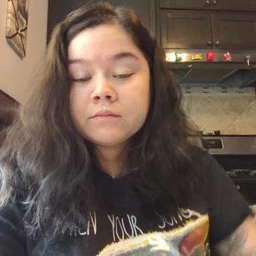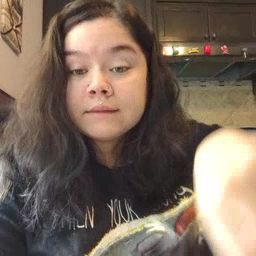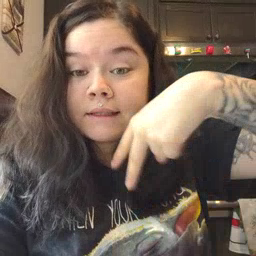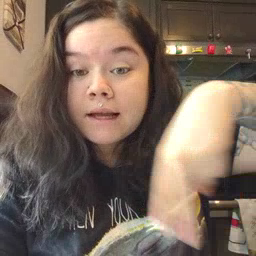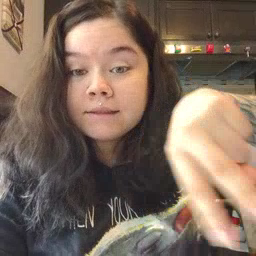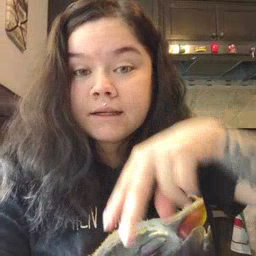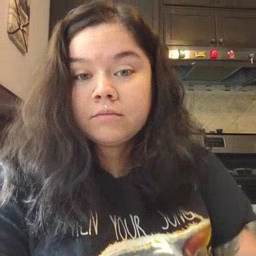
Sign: dance